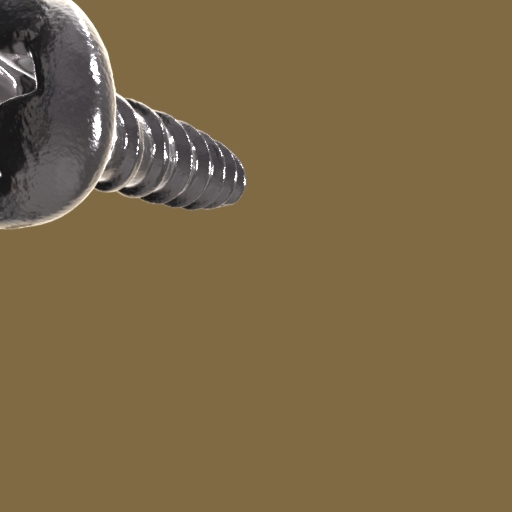
Label: screw